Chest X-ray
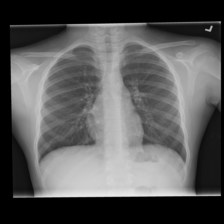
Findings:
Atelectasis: negative
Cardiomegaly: negative
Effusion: negative
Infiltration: negative
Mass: negative
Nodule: negative
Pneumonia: negative
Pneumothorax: negative
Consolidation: negative
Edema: negative
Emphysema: negative
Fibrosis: negative
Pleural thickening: negative
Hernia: negative